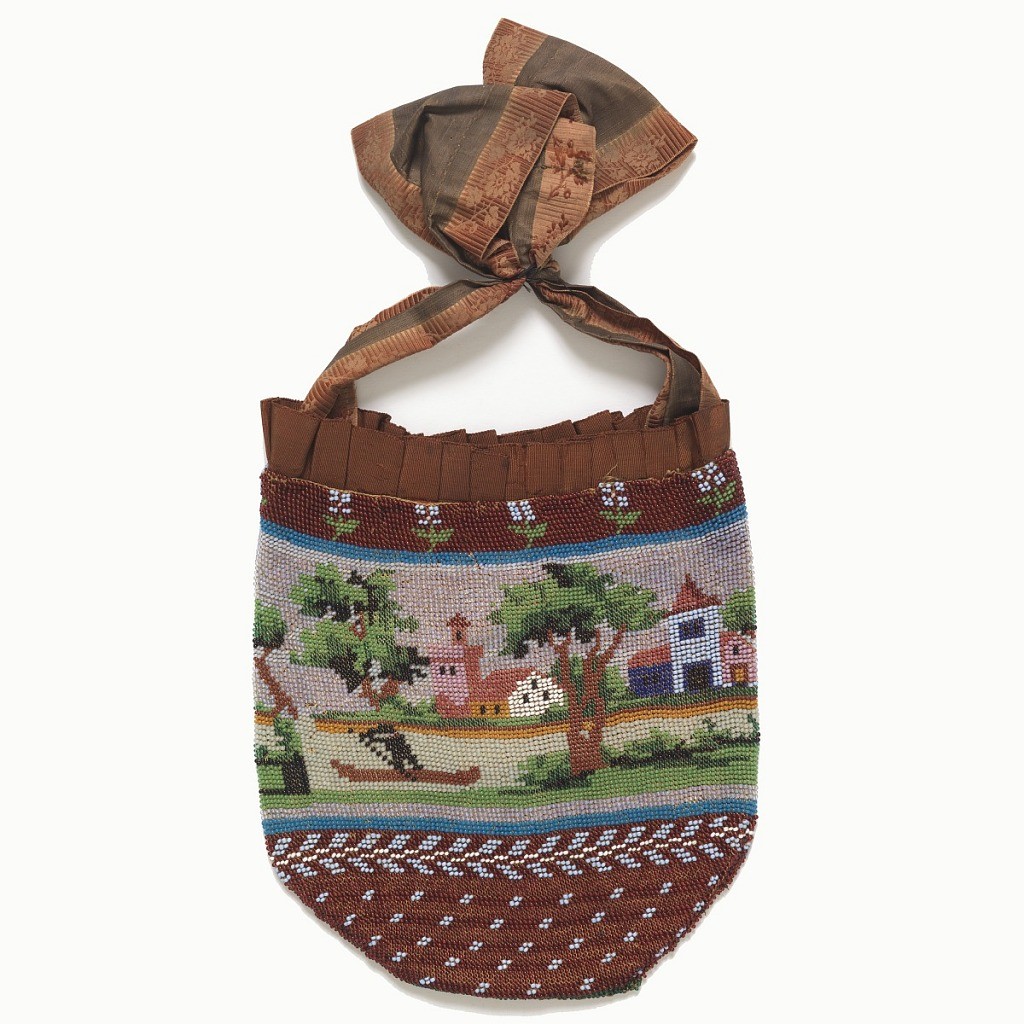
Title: Bag
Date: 19th century
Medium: cotton, glass beads Technique: knitted with beads
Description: Pouch-shaped bag edged at top with pleated brown grosgrain ribbon, brocaded ribbon handles. Pictorial scene of houses, river, man rowing boat, with geometric patterns at bottom.